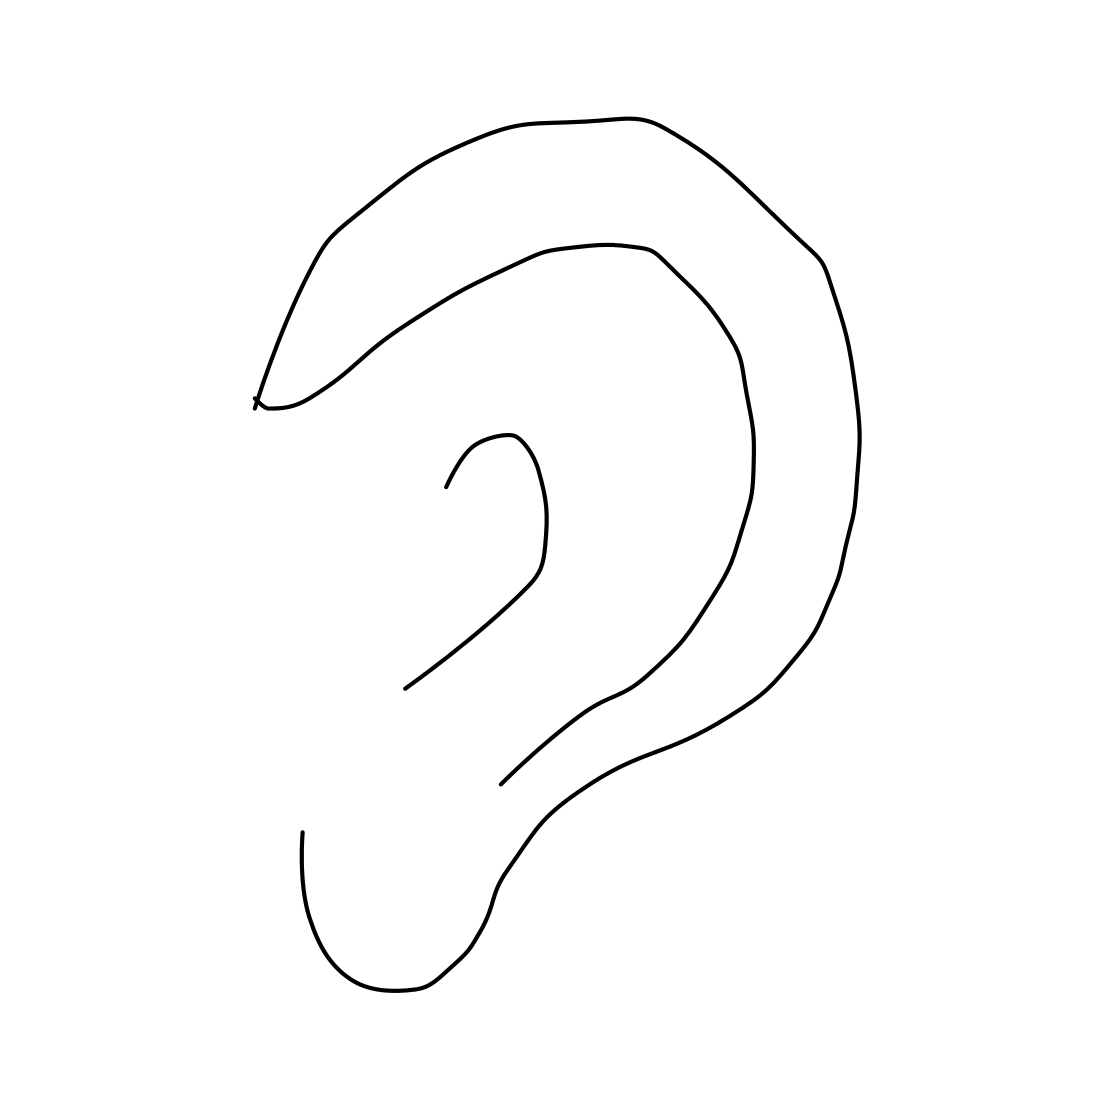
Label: ear